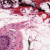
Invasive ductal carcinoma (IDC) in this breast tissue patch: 0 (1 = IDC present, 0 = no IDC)